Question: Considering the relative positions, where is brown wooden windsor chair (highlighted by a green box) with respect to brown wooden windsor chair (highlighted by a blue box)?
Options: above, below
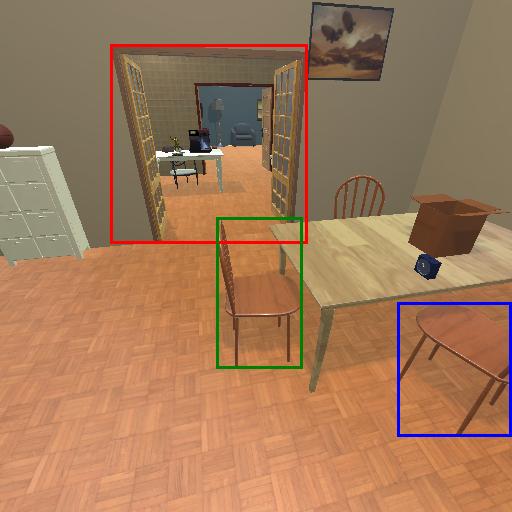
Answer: above